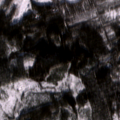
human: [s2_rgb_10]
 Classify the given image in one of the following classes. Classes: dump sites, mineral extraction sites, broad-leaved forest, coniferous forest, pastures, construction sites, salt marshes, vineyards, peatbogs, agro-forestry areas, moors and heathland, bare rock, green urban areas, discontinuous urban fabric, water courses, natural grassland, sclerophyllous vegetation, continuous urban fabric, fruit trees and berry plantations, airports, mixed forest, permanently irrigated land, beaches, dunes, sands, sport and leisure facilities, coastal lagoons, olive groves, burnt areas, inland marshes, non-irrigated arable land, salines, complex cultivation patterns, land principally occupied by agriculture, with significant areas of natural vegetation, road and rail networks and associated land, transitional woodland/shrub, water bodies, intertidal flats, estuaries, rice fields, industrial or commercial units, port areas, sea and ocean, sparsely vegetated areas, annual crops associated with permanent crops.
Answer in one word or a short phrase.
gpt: coniferous forest, mixed forest, transitional woodland/shrub